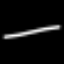
Label: line